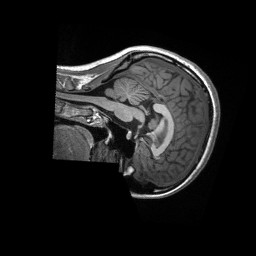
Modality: T1w
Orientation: sagittal
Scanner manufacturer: siemens
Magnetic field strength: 3 T
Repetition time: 2.3 s
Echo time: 0.00232 s